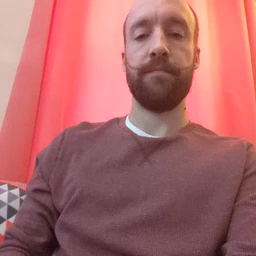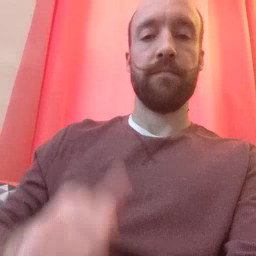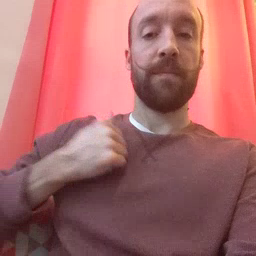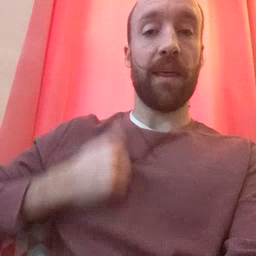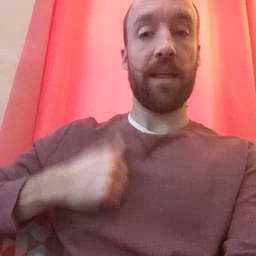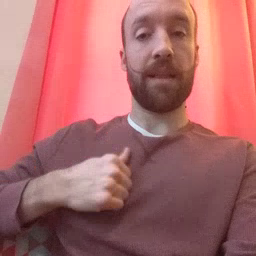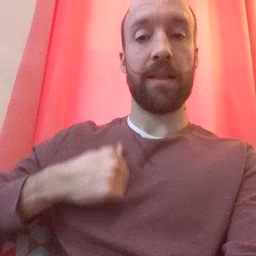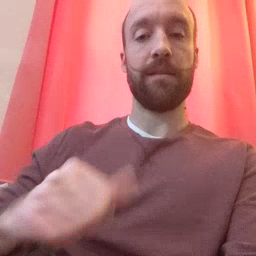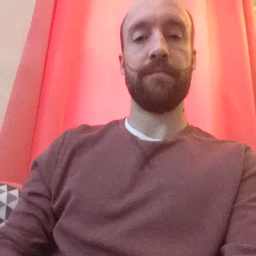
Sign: bath